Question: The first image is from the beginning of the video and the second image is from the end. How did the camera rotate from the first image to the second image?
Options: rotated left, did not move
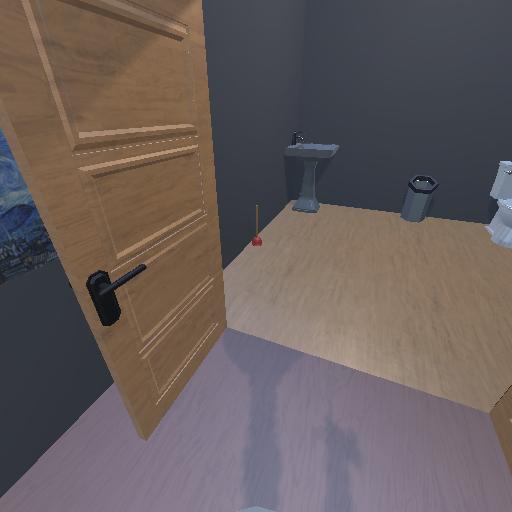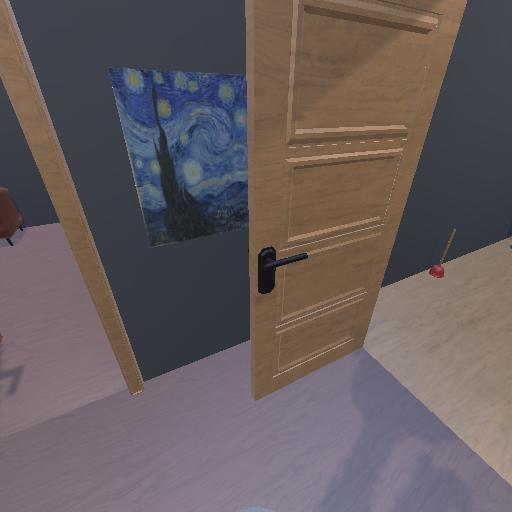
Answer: rotated left